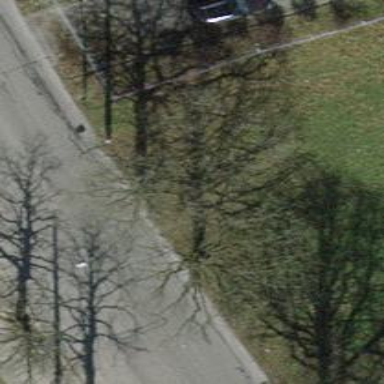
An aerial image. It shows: Avenue lined with trees.